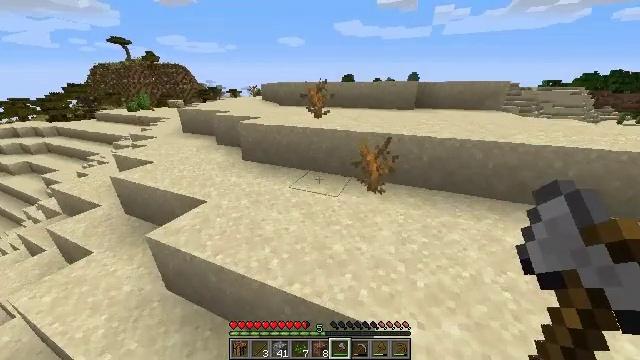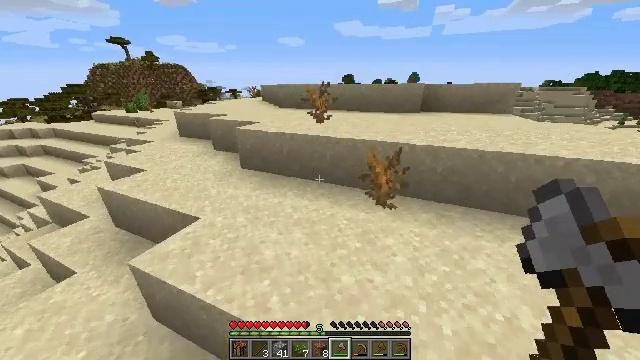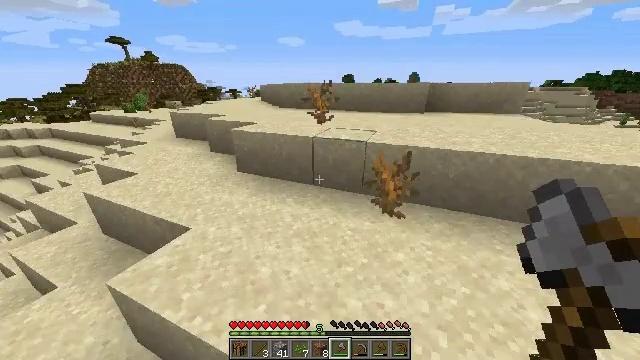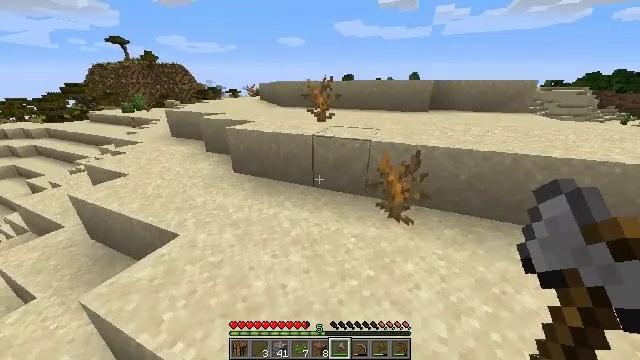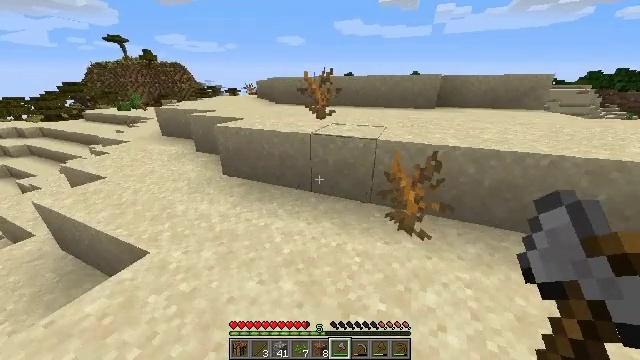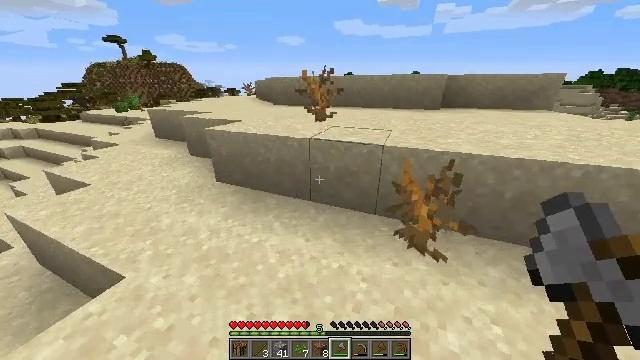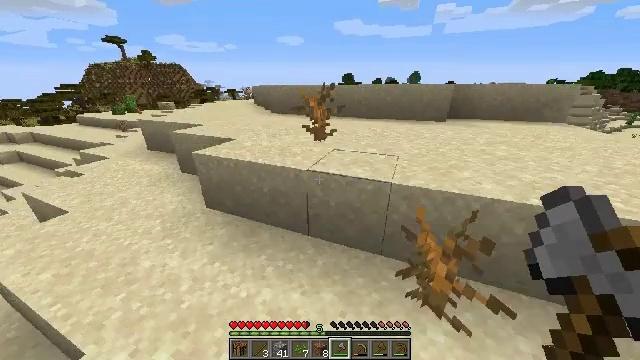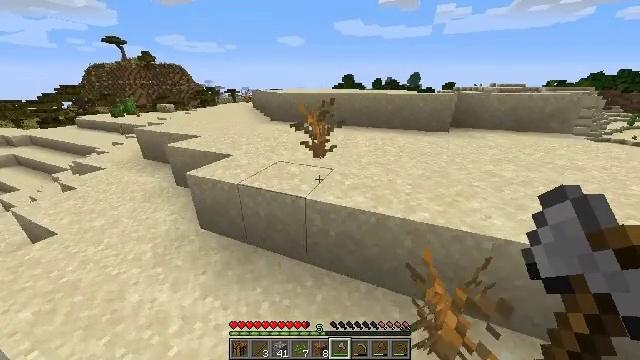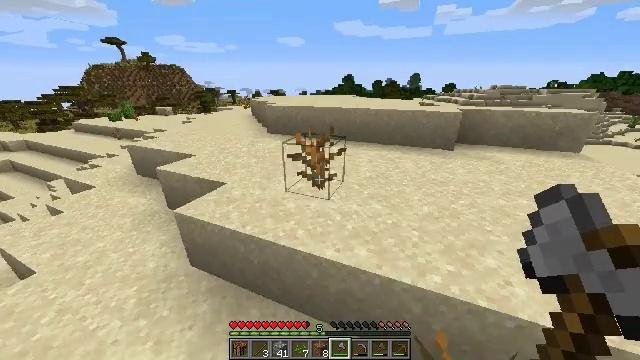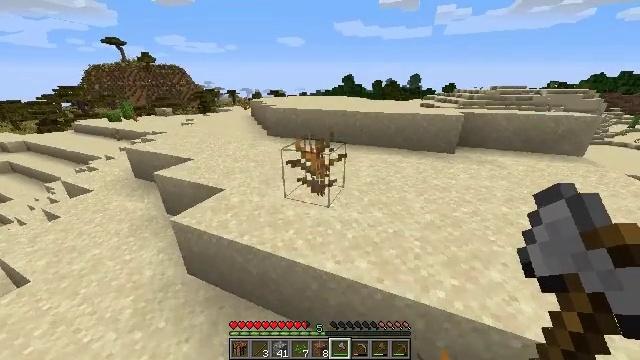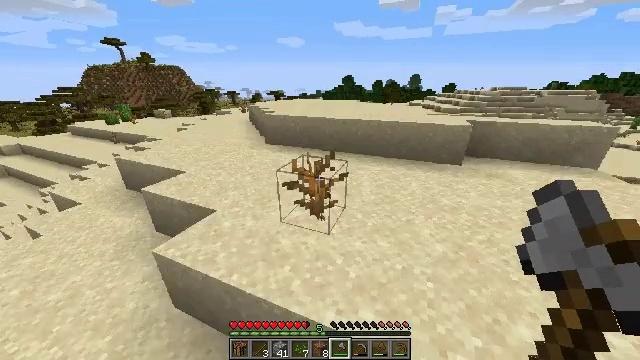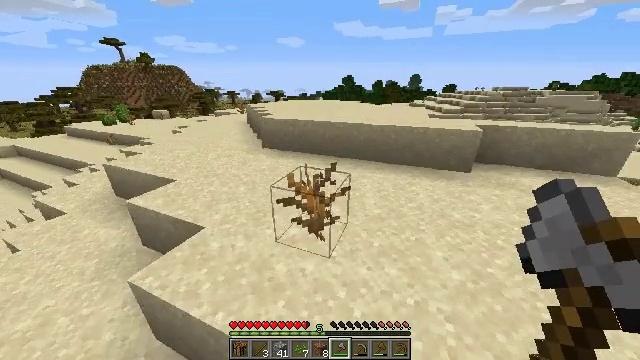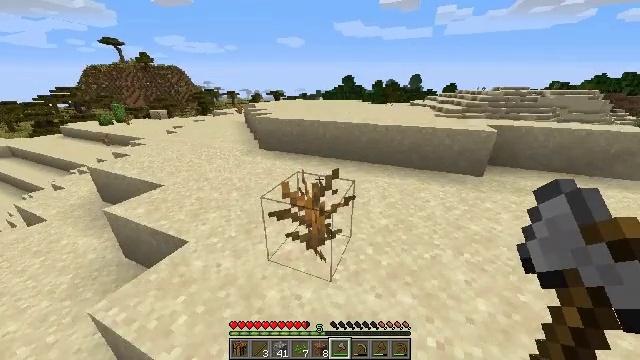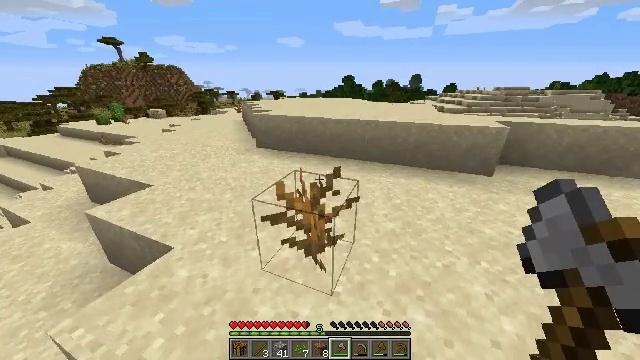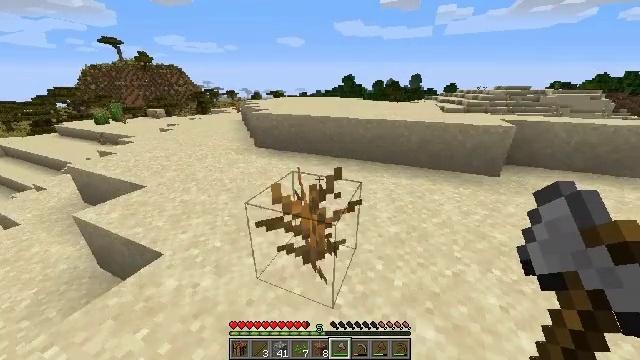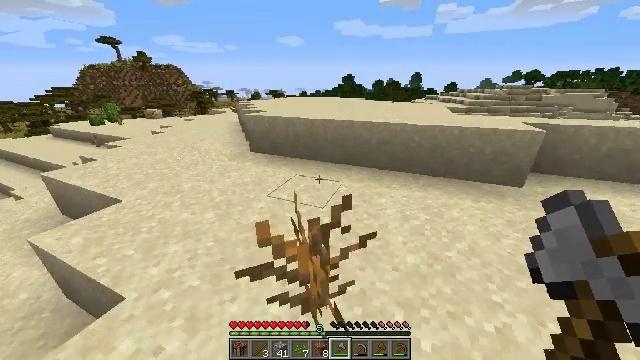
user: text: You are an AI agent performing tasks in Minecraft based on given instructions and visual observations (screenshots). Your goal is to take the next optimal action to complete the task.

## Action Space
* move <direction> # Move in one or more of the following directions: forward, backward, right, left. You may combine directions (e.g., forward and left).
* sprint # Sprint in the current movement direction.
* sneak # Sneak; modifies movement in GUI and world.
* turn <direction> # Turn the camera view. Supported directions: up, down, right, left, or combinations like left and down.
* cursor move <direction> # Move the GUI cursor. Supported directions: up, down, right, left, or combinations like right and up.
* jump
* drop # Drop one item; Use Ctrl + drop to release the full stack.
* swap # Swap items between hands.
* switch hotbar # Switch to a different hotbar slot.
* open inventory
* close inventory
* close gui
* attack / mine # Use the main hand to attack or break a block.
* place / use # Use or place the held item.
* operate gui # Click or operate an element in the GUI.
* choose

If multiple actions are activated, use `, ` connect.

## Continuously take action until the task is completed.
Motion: motion action
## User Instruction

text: Harvest the cactus plant.
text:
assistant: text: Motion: move forward and move right
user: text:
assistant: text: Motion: move forward and move right
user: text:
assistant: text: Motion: move forward and move right
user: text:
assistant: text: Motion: move forward and move right
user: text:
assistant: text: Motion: move forward
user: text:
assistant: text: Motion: move forward, jump
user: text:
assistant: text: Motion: move forward, jump
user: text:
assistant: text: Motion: move forward, jump
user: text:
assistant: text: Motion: move forward, jump
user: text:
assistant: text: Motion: move forward, jump
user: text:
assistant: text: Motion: move forward
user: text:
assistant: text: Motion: move forward
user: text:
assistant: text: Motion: move forward
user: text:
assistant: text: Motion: move forward
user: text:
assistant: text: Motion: move forward
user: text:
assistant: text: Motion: move forward
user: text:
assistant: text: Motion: move forward, jump
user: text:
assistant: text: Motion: move forward, jump
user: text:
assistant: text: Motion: move forward, jump
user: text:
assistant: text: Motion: move forward, jump
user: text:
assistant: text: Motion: move forward, jump
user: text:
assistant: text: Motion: move forward
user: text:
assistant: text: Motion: move forward
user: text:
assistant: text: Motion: move forward
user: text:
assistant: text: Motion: move forward
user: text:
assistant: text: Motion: move forward
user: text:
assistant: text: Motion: move forward
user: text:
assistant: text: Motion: move forward, jump
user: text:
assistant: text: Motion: move forward, turn right and down, jump
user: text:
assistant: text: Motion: move forward, turn right, jump